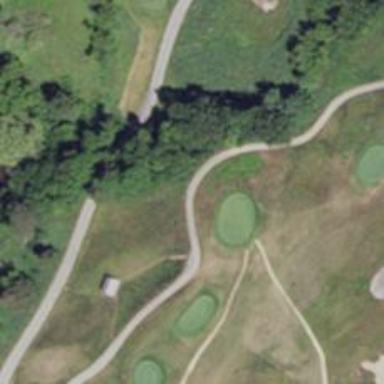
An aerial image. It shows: Path for golf carts.